Question: I am using '<p:autoComplete>' in my webproject. When lots of data coming to the search box the position of list is from bottom to top instead of top to bottom and not all data is visible.

How can I fix it so that it shows the data from top to bottom?
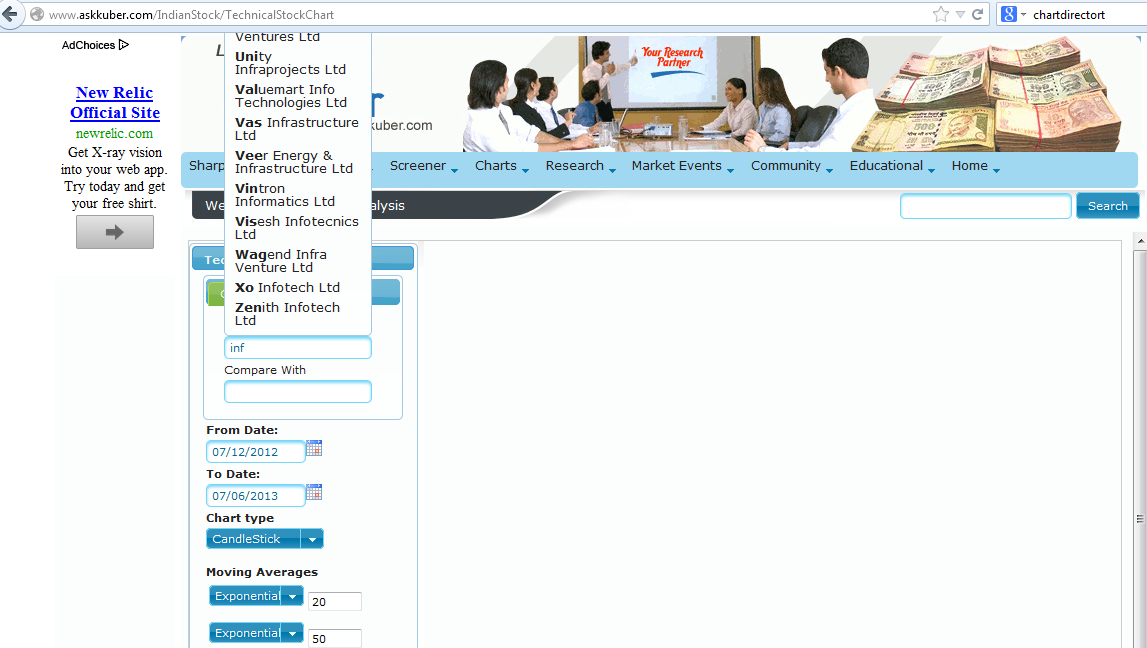
Answer: You can use the scrollHeight attribute to define height of the items those are seen in list as follows
'''
<p:autoComplete value="#{bean.text}" completeMethod="#{bean.complete}" scrollHeight = "150" />
'''
Primefaces documentation will definitely help you regarding this